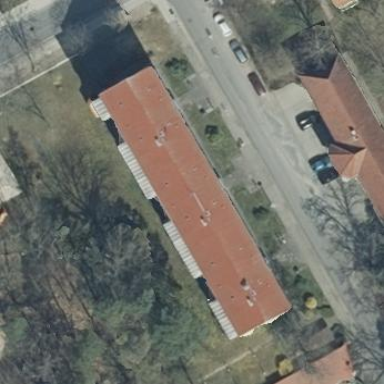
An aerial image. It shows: Building with brown roof.